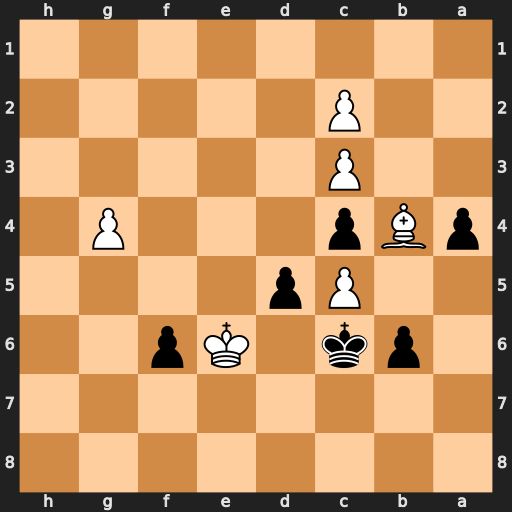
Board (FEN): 8/8/1pk1Kp2/2Pp4/pBp3P1/2P5/2P5/8
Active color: b
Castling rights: -
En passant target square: -
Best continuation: bxc5 Ba3 d4 Kxf6 d3 cxd3 cxd3 g5 d2 g6 d1=Q